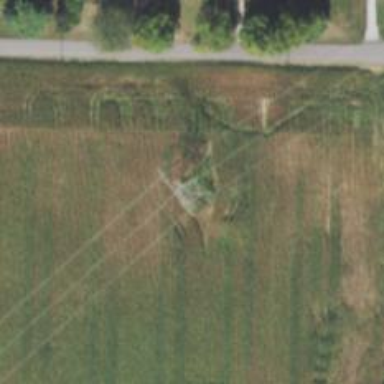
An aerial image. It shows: Lattice structure tower used for power transmission.